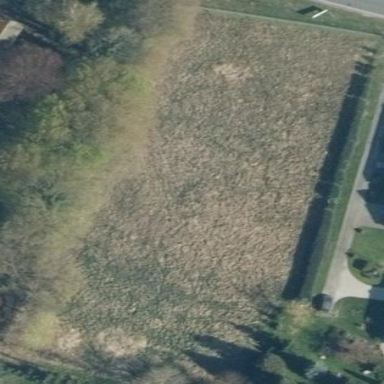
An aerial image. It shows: Beautiful meadow.